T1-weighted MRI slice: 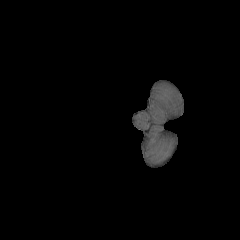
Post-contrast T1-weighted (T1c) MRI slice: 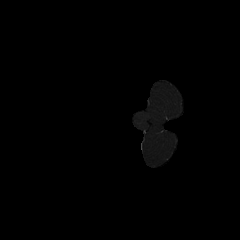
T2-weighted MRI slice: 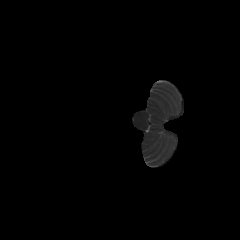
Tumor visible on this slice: no